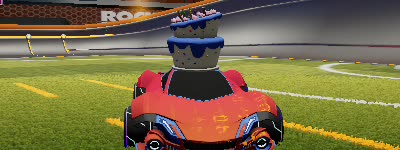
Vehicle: werewolf